Question: Having trouble figuring out how to write HTML code that will work on both mobile and desktop email clients. Right now its working well on desktop, but whenever I open it in mobile it renders oddly - see screenshot below.
I've got it into the Apple Mail signature and it looks perfect when I send it and open via desktop Apple or Gmail.
The main issue is that when it the email is opened on mobile, it has each of the columns (separated through tags) on a different line. When I flip my phone to horizontal, it automatically readjusts... Does this mean the float:left property isn't working on mobile? How would I adjust this? Do I need to specify width? Not sure
I've tried making the whole thing smaller which hasn't worked. I purposely chose to make it 600px width because I saw another signature that resized automatically to fit mobile that was 600px.
When I open in Google Chrome and use the toggle device, it reformats perfectly to fit on a mobile screen.
Thanks in advance for the help!
Example of what it looks like on mobile

Here's the code:
'''
<!doctype html>
<html>
<head>
<meta charset="UTF-8">
<title>Email Signature</title>
</head>
<body>
<div id="container">
<div class="column" style="float:left; margin:0px; font-size:0px;">
<img class="profile" src="http://hamptonyachts.com/uploads/Profile.png" alt="">
</div>
<div class="column" style="float:left; margin:0px; font-size:0px;">
<img class="name" src="http://hamptonyachts.com/uploads/HYG_Robert_Fiala.png" alt="" style="vertical-align:top">
<p class="contact" style="min-height: 60px; background-color: #06243f; font-family: Roboto; color: #FFFFFF; font-size: 15px; font-weight: 400; line-height: 18px; padding-left: 10px; padding-top: 10px; margin: 0px;">
MOBILE: <PHONE> <br> OFFICE: <PHONE> <br>
<span style=" font-size: 13px;">ROBERT@HAMPTONYACHTGROUP.COM</span></p>
</div>
<div class="column" style="float:left; margin:0px; font-size:0px;">
<div class="news">
<a href="http://hamptonyachtgroup.com/dealers/seattle/news/save-the-date-hyg-2018-rendezvous"><img class="news" src="http://hamptonyachts.com/uploads/Rendezvous.png" alt=""></a>
</div>
<div class="social">
<a href="http://facebook.com/hamptonyachtgroup"><img src="http://hamptonyachts.com/uploads/Facebook1.png" alt="" style="vertical-align:top"></a>
<a href="http://instagram.com/hamptonyachtgroup"> <img src="http://hamptonyachts.com/uploads/Instagram1.png" alt="" style="vertical-align:top"></a>
<a href="http://hamptonyachtgroup.com"><img src="http://hamptonyachts.com/uploads/Web.png" alt="" style="vertical-align:top"></a>
</div>
</div>
</div>
</body>
</html>
'''
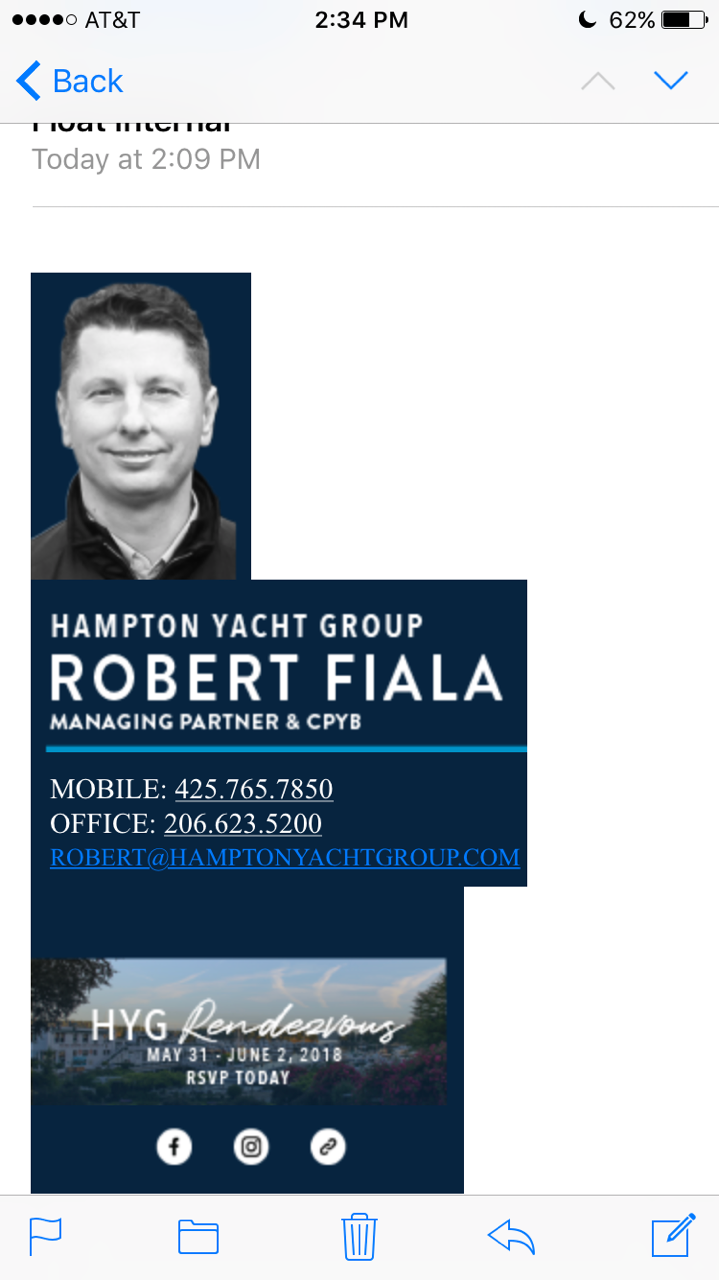
Answer: I don't suggest divs in email. They don't work with Outlook. Your divs were not configured in the correct manner, so they did not behave as you wanted. For instance, you didn't declare a width on any of your divs or images.
Your social media graphics don't line up in a table cell 226px wide, which is one of the reasons things were not lining up in your signature. I'm not spending time editing them for you, I just made them fit width-wise so that's why they will look wonky.
I tested this in Litmus and it works for Apple, IOS, Android, Gmail, Outlook and others. I turned the background of the table red to show what you still need to fix. You should fill in your ALT information as well.
Try this instead:
'''
<!doctype html>
<html>
<head>
<meta charset="UTF-8">
<title>Email Signature</title>
</head>
<body>
<table border="0" cellspacing="0" cellpadding="0" width="600" bgcolor="#ff0000">
<tr valign="top">
<td rowspan="2" width="115">
<img class="profile" src="http://hamptonyachts.com/uploads/Profile.png" width="115" height="160" alt="Hampton">
</td>
<td width="259"><img class="name" src="http://hamptonyachts.com/uploads/HYG_Robert_Fiala.png" width="259" height="90" alt="" style="vertical-align:top">
</td>
<td width="226"><img src="http://hamptonyachts.com/uploads/Rendezvous.png" width="226" height="114" alt="">
</td>
</tr>
<tr valign="top">
<td style="font-size: 12px;">MOBILE: <PHONE> <br />
OFFICE: <PHONE> <br />
ROBERT@HAMPTONYACHTGROUP.COM</td>
<td><a href="http://facebook.com/hamptonyachtgroup"><img src="http://hamptonyachts.com/uploads/Facebook1.png" width="90" height="46" alt="" style="display:inline-block;" /></a>
<a href="http://instagram.com/hamptonyachtgroup"> <img src="http://hamptonyachts.com/uploads/Instagram1.png" width="43" height="46" alt="" style="display:inline-block;" /></a>
<a href="http://hamptonyachtgroup.com"><img src="http://hamptonyachts.com/uploads/Web.png" width="70" height="46" alt="" style="display:inline-block;" /></a></td>
</tr>
</table>
</body>
</html>
'''
Good luck with the yacht sales.